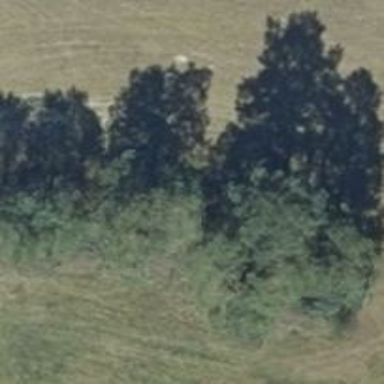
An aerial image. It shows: Row of trees in natural setting.